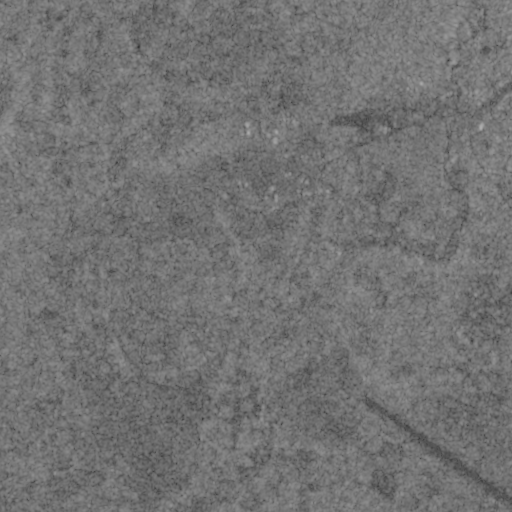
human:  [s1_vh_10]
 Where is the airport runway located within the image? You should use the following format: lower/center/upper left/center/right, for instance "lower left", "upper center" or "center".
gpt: The airport runway is located in the lower right of the image.
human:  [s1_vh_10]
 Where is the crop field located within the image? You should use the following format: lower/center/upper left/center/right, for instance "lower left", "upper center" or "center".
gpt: The crop field is located in the upper right of the image.
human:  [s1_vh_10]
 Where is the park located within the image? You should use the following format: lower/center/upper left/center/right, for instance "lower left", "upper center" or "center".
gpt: The park is located in the upper right of the image.
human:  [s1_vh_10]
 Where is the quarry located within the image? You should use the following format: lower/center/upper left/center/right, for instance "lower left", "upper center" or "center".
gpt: There is no quarry in the image.

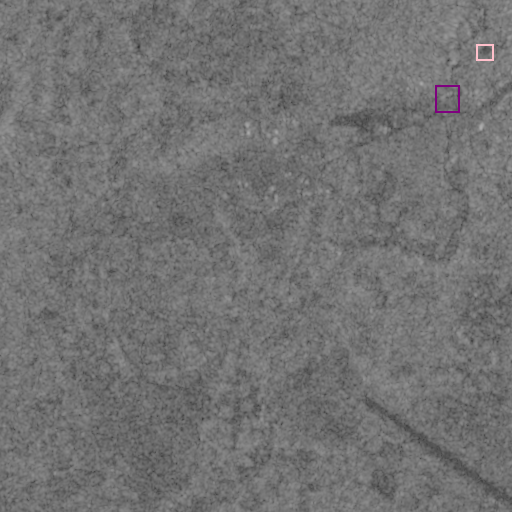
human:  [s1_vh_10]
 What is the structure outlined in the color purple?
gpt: The structure outlined in purple is a crop field.
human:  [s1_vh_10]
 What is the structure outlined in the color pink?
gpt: The structure outlined in pink is a park.
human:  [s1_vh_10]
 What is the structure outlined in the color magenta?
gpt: There is no magenta outline.